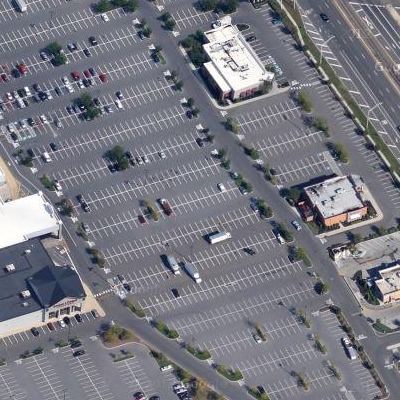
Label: gParking